Interaction volume radius: 5 \u00c5
Interaction volume height: 10 \u00c5
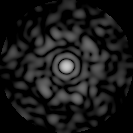
Disorder parameter: 0.8281